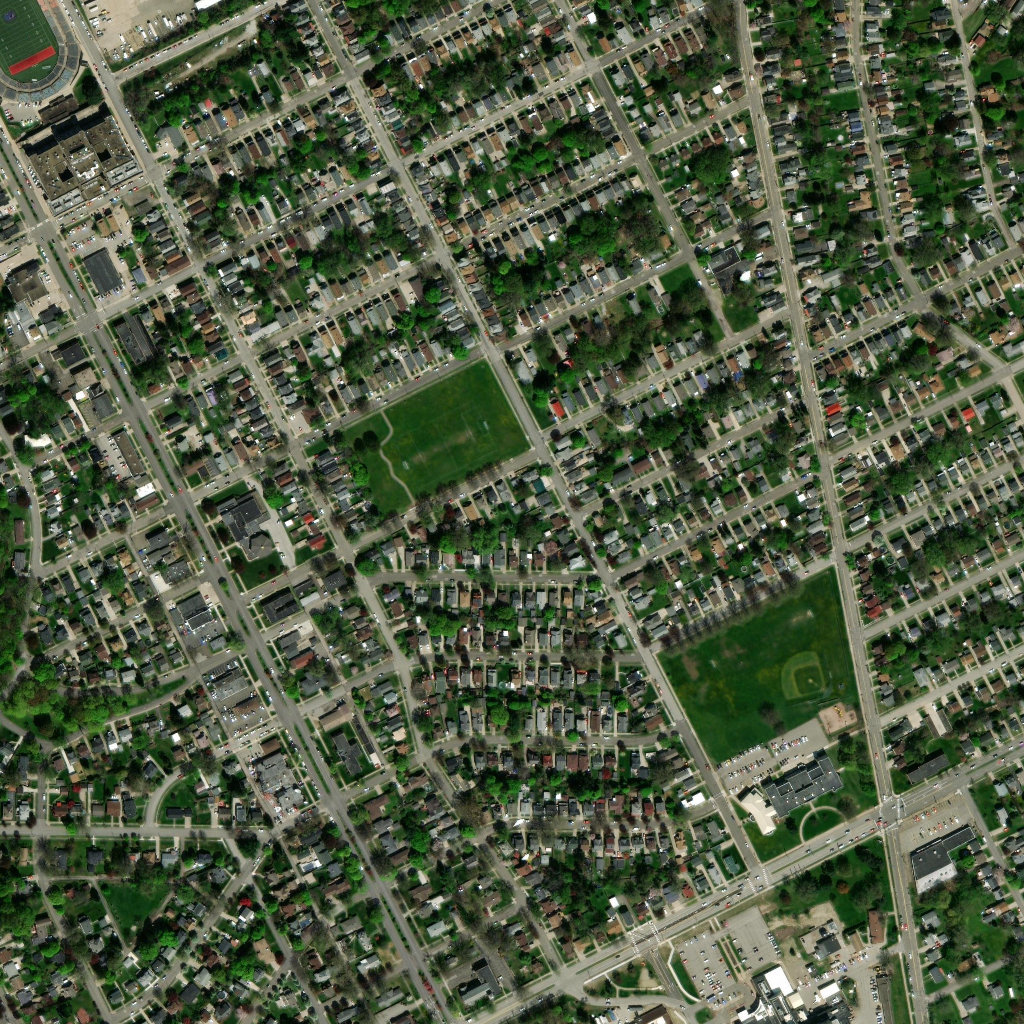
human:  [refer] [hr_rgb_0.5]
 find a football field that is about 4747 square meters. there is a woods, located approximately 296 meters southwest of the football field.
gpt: <box>[[38, 39, 49, 47, 0]]</box>